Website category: sports
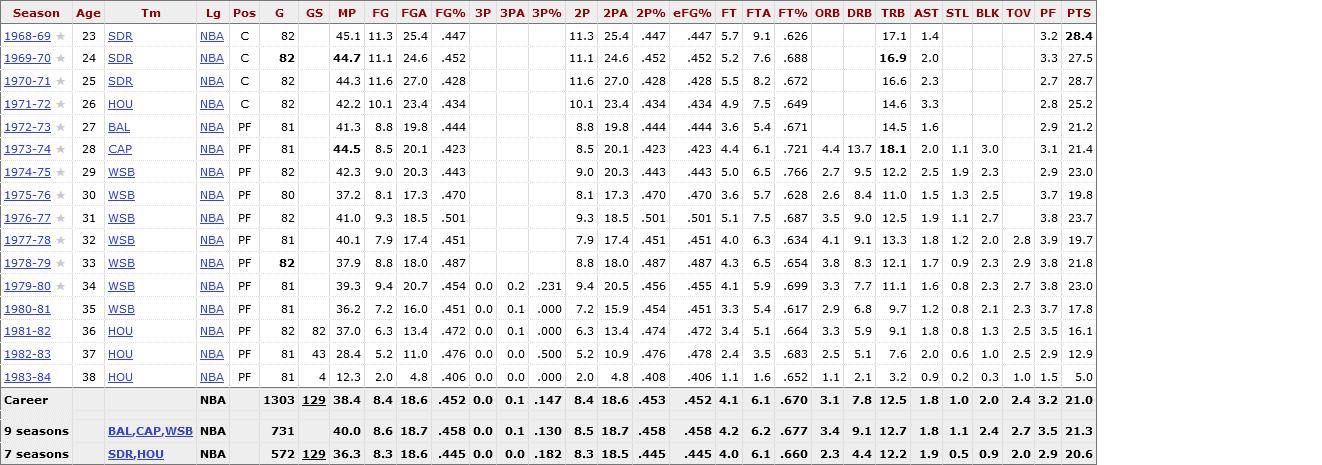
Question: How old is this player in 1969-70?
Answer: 24

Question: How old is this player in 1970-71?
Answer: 25

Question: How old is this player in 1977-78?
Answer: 32

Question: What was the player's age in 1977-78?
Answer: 32

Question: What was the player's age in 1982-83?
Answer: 37

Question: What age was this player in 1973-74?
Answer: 28

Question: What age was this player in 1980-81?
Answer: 35

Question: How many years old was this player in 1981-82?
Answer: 36

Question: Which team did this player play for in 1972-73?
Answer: BAL

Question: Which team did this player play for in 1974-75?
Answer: WSB

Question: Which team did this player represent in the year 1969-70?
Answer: SDR

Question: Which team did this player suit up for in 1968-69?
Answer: SDR

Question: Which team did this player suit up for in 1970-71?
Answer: SDR

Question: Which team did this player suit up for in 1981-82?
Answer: HOU

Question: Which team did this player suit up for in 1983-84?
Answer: HOU

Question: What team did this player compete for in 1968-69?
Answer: SDR

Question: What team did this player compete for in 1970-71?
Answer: SDR

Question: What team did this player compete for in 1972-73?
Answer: BAL

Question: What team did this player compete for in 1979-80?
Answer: WSB

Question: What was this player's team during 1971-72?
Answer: HOU

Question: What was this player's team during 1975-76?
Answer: WSB

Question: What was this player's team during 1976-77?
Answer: WSB

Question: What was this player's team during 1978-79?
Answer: WSB

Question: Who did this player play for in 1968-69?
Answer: SDR

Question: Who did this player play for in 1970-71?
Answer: SDR

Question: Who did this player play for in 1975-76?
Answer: WSB

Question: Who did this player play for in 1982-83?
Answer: HOU

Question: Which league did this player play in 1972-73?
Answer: NBA

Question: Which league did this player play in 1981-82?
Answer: NBA

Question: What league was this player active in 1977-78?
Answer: NBA

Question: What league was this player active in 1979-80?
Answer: NBA

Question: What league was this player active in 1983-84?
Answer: NBA

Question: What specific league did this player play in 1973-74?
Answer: NBA

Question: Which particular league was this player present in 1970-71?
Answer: NBA

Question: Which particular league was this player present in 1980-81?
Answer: NBA

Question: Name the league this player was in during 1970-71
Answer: NBA

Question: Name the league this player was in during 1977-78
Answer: NBA

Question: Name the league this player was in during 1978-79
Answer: NBA

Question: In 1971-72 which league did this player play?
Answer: NBA

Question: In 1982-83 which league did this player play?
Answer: NBA

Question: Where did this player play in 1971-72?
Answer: NBA

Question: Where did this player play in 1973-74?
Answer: NBA

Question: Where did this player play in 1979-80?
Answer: NBA

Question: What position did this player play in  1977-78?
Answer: PF

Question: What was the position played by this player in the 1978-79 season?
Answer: PF

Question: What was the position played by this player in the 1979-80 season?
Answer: PF

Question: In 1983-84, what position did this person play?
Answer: PF

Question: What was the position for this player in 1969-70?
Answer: C

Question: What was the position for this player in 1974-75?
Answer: PF

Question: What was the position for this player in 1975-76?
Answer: PF

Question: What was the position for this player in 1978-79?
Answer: PF

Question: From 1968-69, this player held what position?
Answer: C

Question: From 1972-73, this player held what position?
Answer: PF

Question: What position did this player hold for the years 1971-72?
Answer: C

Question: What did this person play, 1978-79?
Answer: PF

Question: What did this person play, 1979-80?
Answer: PF

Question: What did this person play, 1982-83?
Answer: PF

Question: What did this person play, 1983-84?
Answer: PF

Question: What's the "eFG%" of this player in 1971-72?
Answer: .434

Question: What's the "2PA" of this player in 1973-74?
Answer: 20.1

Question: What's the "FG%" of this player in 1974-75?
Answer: .443

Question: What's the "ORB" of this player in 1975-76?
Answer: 2.6

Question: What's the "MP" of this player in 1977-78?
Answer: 40.1

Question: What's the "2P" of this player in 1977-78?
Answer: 7.9